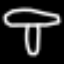
Label: mushroom